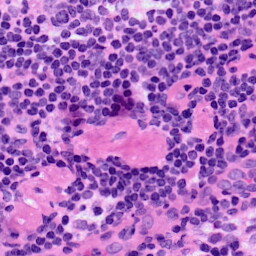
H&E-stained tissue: LymphNode